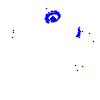
Particle: pion